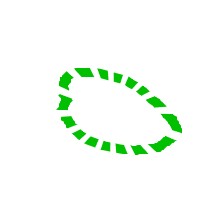
Shape: circle